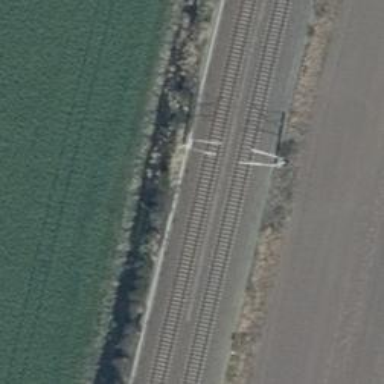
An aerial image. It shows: Milestone along the railway track with catenary mast.